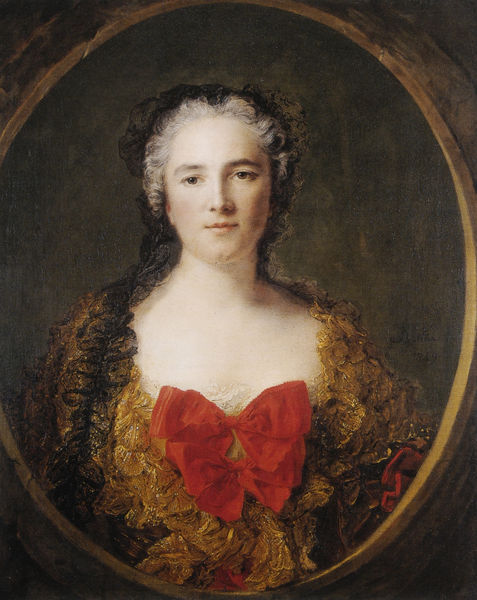
Titel: Louise-Élisabeth de La Chastre, marquise de Dreux-Brézé
Künstler: Jean-Marc Nattier
Standort: Douai
Institution: Musée de la Chartreuse
Schlagwörter: dunkel, gemälde, haut, schatten, weiß, gelb, mädchen, ocker, ausschnitt, braun, brust, frankreich, frau, frisur, grau, haar, hell, hintergrund, holz, kleid, licht, mund, nase, orange, schwarz, blick, dame, rot, schleier, beige, haube, schleife, alt, jung, wand, augen, barock, blass, gesicht, inkarnat, rahmen, spitze, trauer, bild, bildnis, hals, portrait, porträt, spiegel, öl, gewand, gold, haare, kostüm, stoff, adel, klassizismus, spitzen, schleifen, augenbrauen, dekollete, dekolletee, dekollte, dekoltee, frontal, haarpracht, lippen, locken, ohren, puder, rokoko, rosa, zart, kreis, oval, rund, tondo, perücke, wangen, farben, ausdruck, haarband, rand, französisch, ölgemälde, hat, oil, red, white, aristocracy, black, dress, face, france, gray, green, grey, hair, lace, lady, nose, old, painting, woman, yellow, detail, brauen, mirror, brown, rüsche, rüschen, teint, dekollette, oberkörper, decolleté, medaillon, stich, orden, brokat, portrai, sad, halbporträt, background, ear, girl, head, costume, eyes, noble, ribbon, sash, dekolltee, volant, mild, zarin, frame, bonnet, brow, chin, mouth, french, curls, smile, golf, dekolte, kaiserin, nattier, breast, victorian, person, köper, human, neck, gepudert, klasik, colors, pastel, rüschchen, grauhaarig, circle, eye, boucher, graues haar, cheek, eyebrows, bold, ribbons, dam, flor, fashion, forehead, round, brock, bow, schlefe, royalty, schmuk, festkleid, rote schleife, image, self, wig, porträtbüste, ruffle, schlupp, cleavage, european, wealthy, nasee, contemplative, sadness, trauerflor, decolte, rocco, witwenschleier, face-en-face, weiß#, torso, frills, tits, bows, white hair, gray hair, loop, frill, widow, oval gemälde, haead, gentlewoman, smart, red bows, red bow, boes, acsent, 30 years, womas, rusched, lichrt, period fashion, laces and frills, red ribbons, gray hari